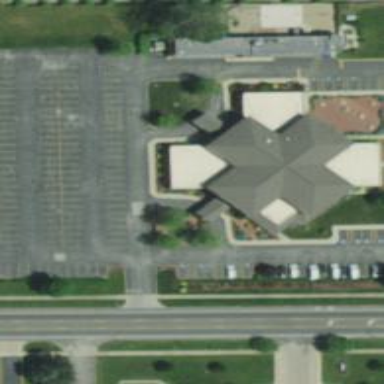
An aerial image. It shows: Social center housed in building.